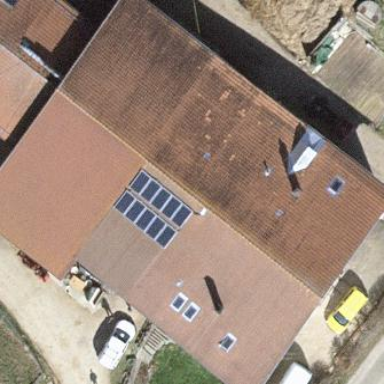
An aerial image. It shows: Farm building.